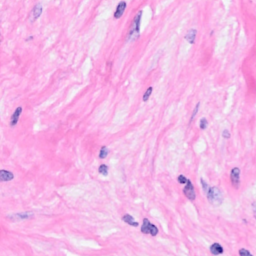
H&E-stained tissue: Breast